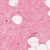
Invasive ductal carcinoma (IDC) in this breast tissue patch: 0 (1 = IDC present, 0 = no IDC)